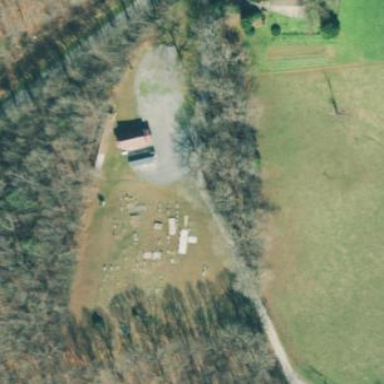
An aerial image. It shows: Cemetery with graves.